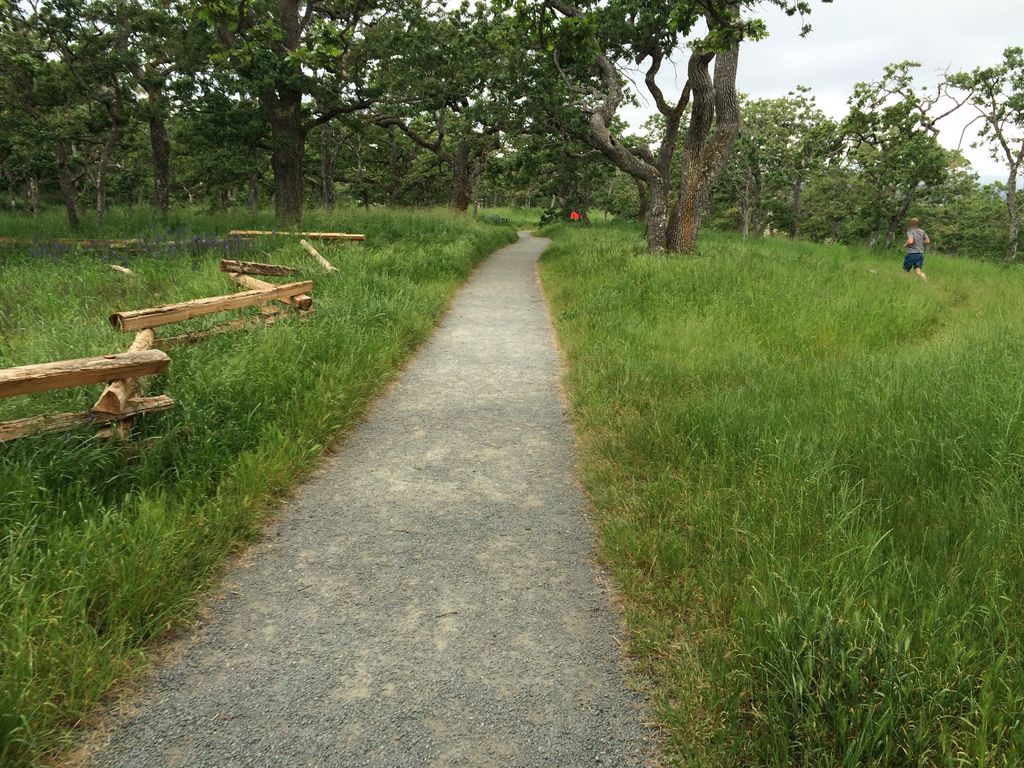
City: victoria